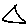
Label: triangle